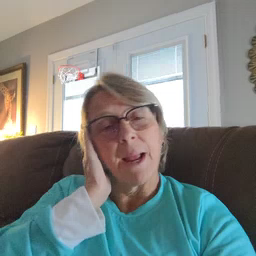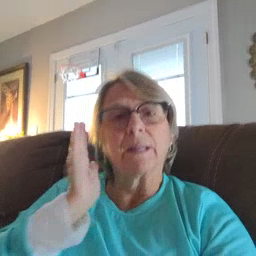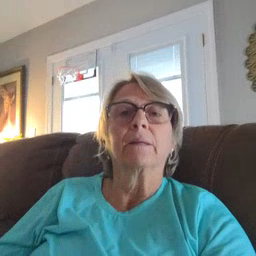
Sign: bed